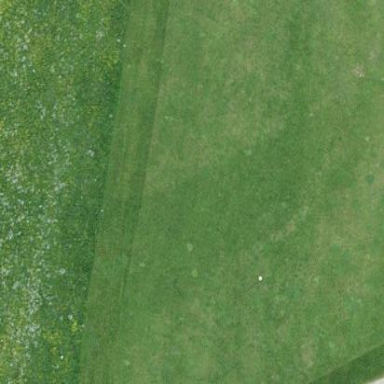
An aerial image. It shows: Grassy area designated as golf fairway.